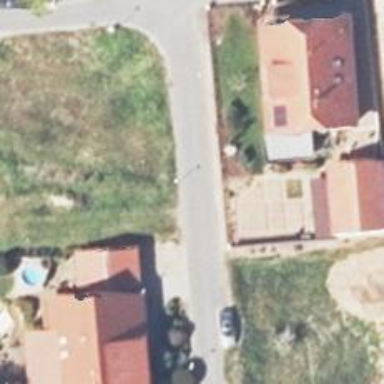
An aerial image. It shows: Residential road with asphalt surface.